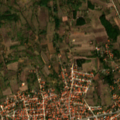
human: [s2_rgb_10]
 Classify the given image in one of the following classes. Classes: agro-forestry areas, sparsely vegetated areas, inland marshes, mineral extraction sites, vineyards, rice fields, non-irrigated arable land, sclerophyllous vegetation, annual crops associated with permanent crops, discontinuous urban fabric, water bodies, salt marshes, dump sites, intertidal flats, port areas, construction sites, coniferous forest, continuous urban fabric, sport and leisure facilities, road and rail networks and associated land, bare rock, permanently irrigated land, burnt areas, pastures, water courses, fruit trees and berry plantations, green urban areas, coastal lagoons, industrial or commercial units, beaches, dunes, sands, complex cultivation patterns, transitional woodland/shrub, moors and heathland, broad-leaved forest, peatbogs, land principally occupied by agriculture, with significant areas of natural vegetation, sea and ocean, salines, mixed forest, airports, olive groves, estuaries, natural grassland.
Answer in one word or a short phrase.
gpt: discontinuous urban fabric, complex cultivation patterns, land principally occupied by agriculture, with significant areas of natural vegetation